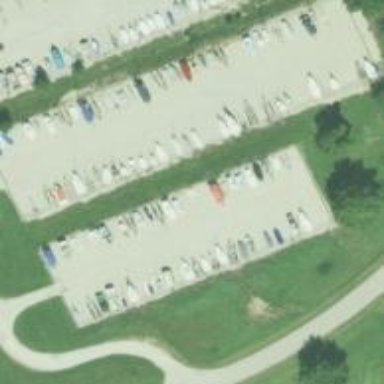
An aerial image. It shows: Boatyard along the waterway.